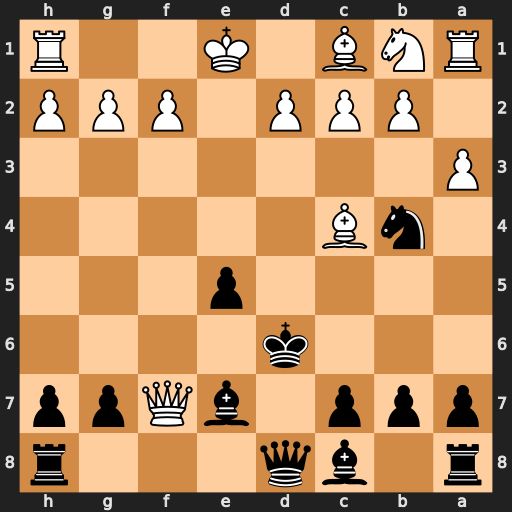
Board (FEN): r1bq3r/ppp1bQpp/3k4/4p3/1nB5/P7/1PPP1PPP/RNB1K2R
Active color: b
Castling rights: KQ
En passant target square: -
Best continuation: Rf8 axb4 Rxf7